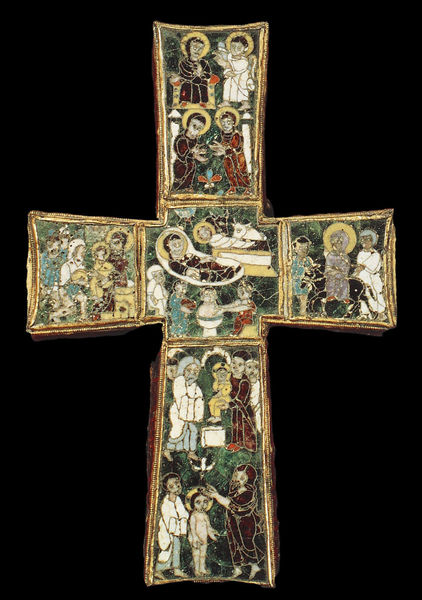
Titel: Kreuzreliquiar aus der Kapelle Sancta Sanctorum
Institution: Rom, Musei Vaticani
Schlagwörter: gott, grün, menschen, holz, symbol, malerei, ornament, bibel, johannes, taube, tod, kirche, gold, kind, esel, pferd, farben, blue, men, people, red, religious, white, black, green, old, yellow, detail, symmetrie, pictures, brown, vergoldet, kreuz, heiligenschein, nimbus, christus, jesus, life, naked, nude, death, child, aurora, heilig, taufe, maria, ochse, color, mother, bird, objekt, petrus, saint, story, szenen, email, reliquie, cross, ikone, dead, joseph, scene, marble, geburt, krippe, geist, ochs, jesuskind, coloured, colors, colours, taufe christi, religion, dove, apostel, glorie, heiliger geist, christ, crucifix, aura, bull, baby, relikt, reliquiar, emaille, humans, christian, mary, paulus, christianity, saints, bible, blessing, biblical, hl. geist, sacred, scenes, painted, halo, holy, stations, donkey, jesus christ, christmas, stained glass, birth, halos, enamel, symbols, ox, event, apostles, nativity, john the baptist, religous, panels, wise men, shroud, christianit, holy spirit, christians, taufe christu, metallic, life of christ, christianityu, mar, baptize, apostols, plus, cloisonne, farblich, treaure, halop, hailos